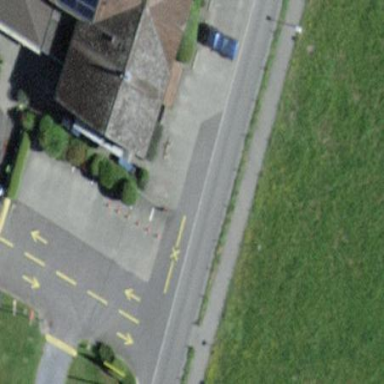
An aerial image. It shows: Parking area with surface.